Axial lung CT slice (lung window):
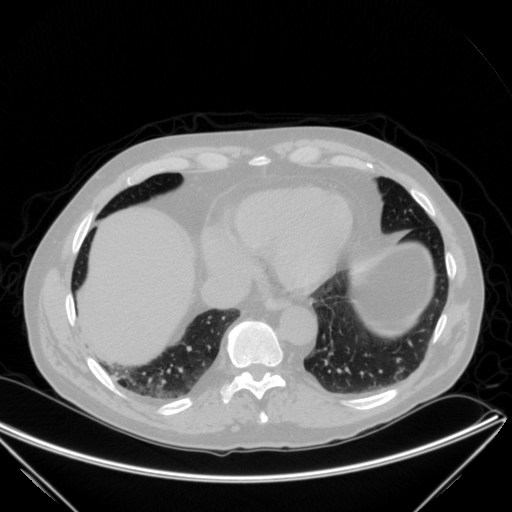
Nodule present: no